Question: I have a table with a composite primary key:
'''
table MyTable
(
some_id smallint not null,
order_seq smallint not null,
--other columns
)
'''
...where 'some_id' and 'order_seq' make up a composite primary key. The 'order_seq' column is used to determine the display order in other parts of my C# 3.5/ASP.NET application.
I'm setting up an admin page where users can shuffle these rows around, changing multiple rows' 'order_seq' values at a time:

'some_id' When the user clicks Submit, the new 'order_seq' values are supposed to be saved to the database.
My problem is that 'order_seq' is part of the PK, so the task of shuffling these things around becomes complicated. Since 'some_id' is the same, I have no way of identifying them other than 'order_seq' itself, which changes as I go. Furthermore, I have to make sure the 'order_seq' values stay unique (presumably with some kind of temp value).
The best idea I have is to use some kind of in-memory collection to keep track of the changes I've made so far. I'm having trouble implementing it, though. How can I do an in-place resequence of multiple rows at once? I'd be fine with either a C# or SQL-based solution.
and limited control over the DB in general. I won't be able to change the PK scheme or introduce any new columns.
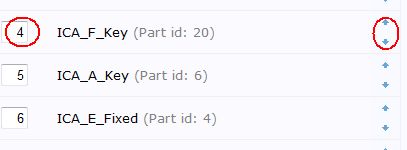
Answer: If at all possible, you will save yourself a lot of stress if you introduce a surrogate primary key. Since you can change the order_seq without changing any of the other fields, it's doesn't really fit as part of the primary key (which all other fields in your record should directly depend on). But even beyond the theoretical stuff, you're already discovering the technical problems with this kind of compound key.
If you do need to keep the structure the same, then changing the key fields is going to be tedious and, as you already figured out, require some temporary values. Off the top of my head, if I had to accomplish this I'd do it in two steps:
'''
UPDATE Table SET order_seq = @newval + BIG_OFFSET WHERE order_seq = @oldval
UPDATE Table SET order_seq = order_seq - BIG_OFFSET WHERE order_seq > BIG_OFFSET
'''
Obviously, run the first statement for every distinct row that's changing, then run the second statement at the very end to reset their values. This should prevent you from having duplicate primary keys at any point in the process.